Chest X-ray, PA view. Patient: 57 years old, sex F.
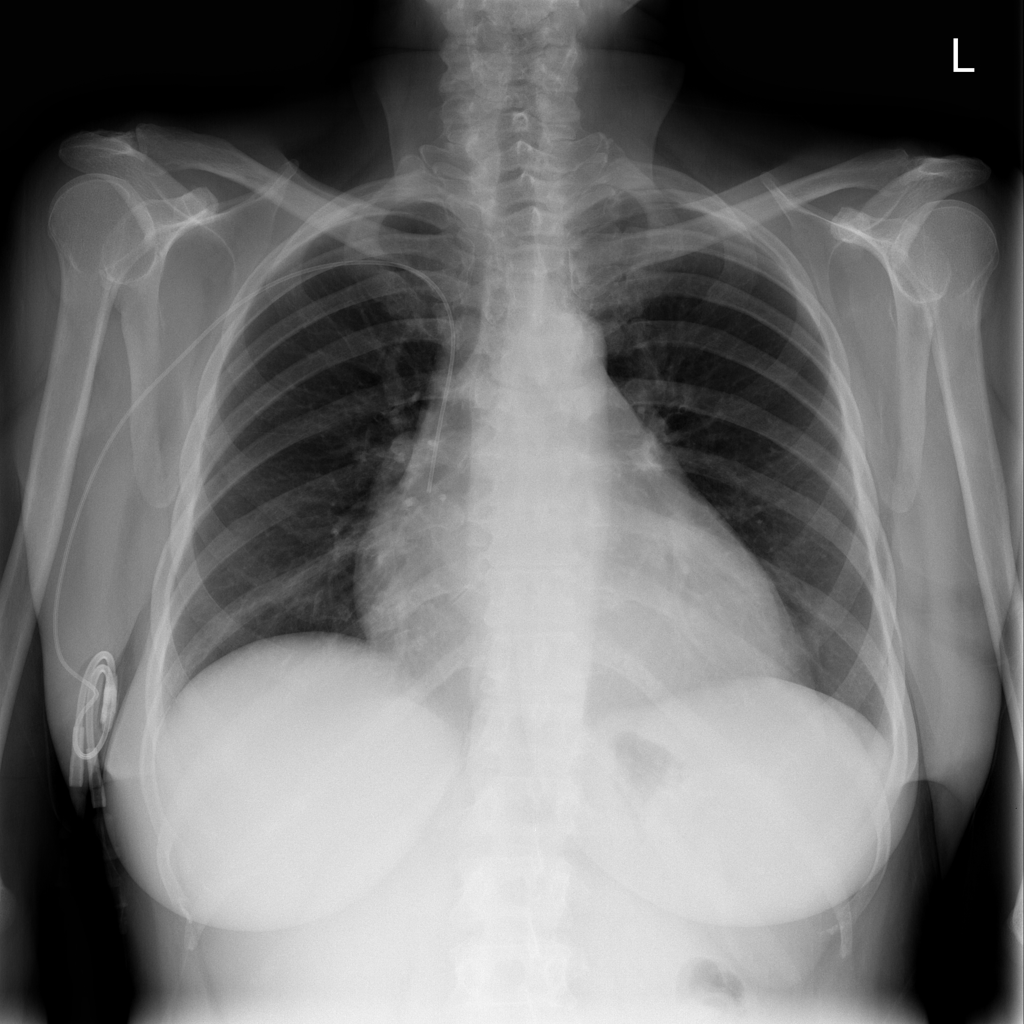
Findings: Cardiomegaly, Infiltration